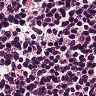
Metastatic tissue present: no